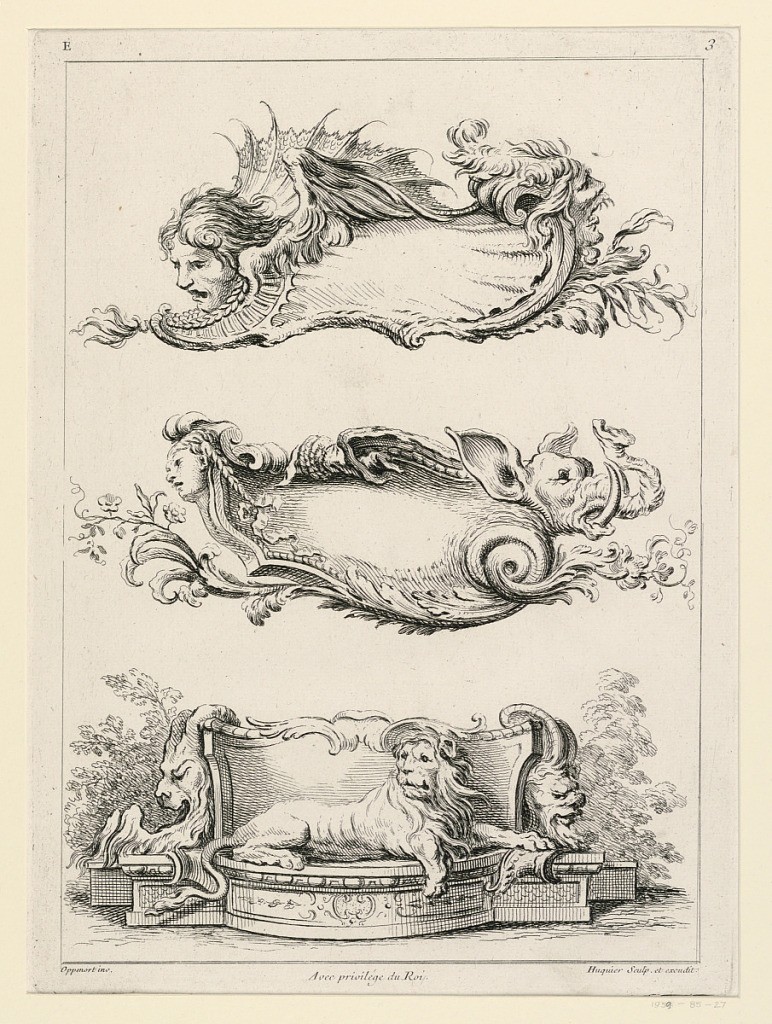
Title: page Three from "Cinquième Livre Contenant des Cartouches Inventés par G. M. Oppenort Architecte du Roi et Gravé par Huquier"
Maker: Gilles-Marie Oppenord, French, 1672–1742
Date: after 1751
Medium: Etching on paper
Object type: Print
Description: Three cartouches in a sequence. The first two of irregular shapes. The first with a man's head looking from behind it at left. The second with a board's head at right, a woman's head at left. Third: cartouche as a bench with a dog. Inscribed, upper left: "E"; upper right: "3"; lower left: "Oppenort inv."; center: "Avec privilege du Roi"; lower right: "Huquier sculp. et excudit".